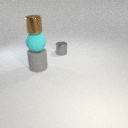
small brown metal cylinder above large cyan rubber sphere